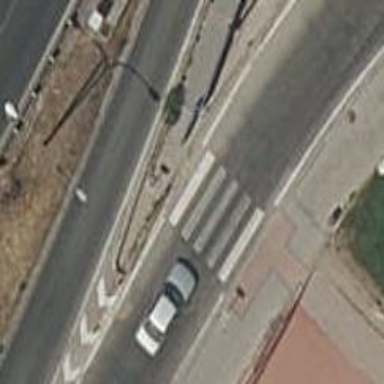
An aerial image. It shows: Pedestrian road.